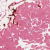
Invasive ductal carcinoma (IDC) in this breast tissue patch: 0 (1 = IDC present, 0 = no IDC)